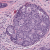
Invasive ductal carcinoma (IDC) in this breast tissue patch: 1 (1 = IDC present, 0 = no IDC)